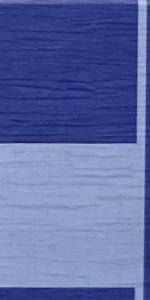
Label: Empty